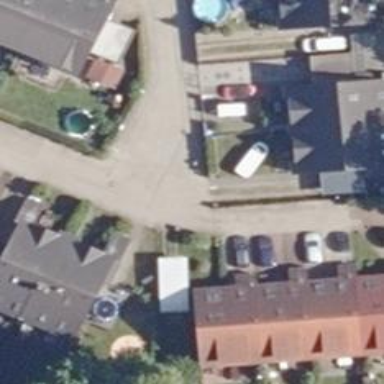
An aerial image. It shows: Living street.